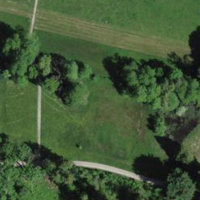
EUNIS habitat code: 25
Species observed at this site:
Juglans regia